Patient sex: M
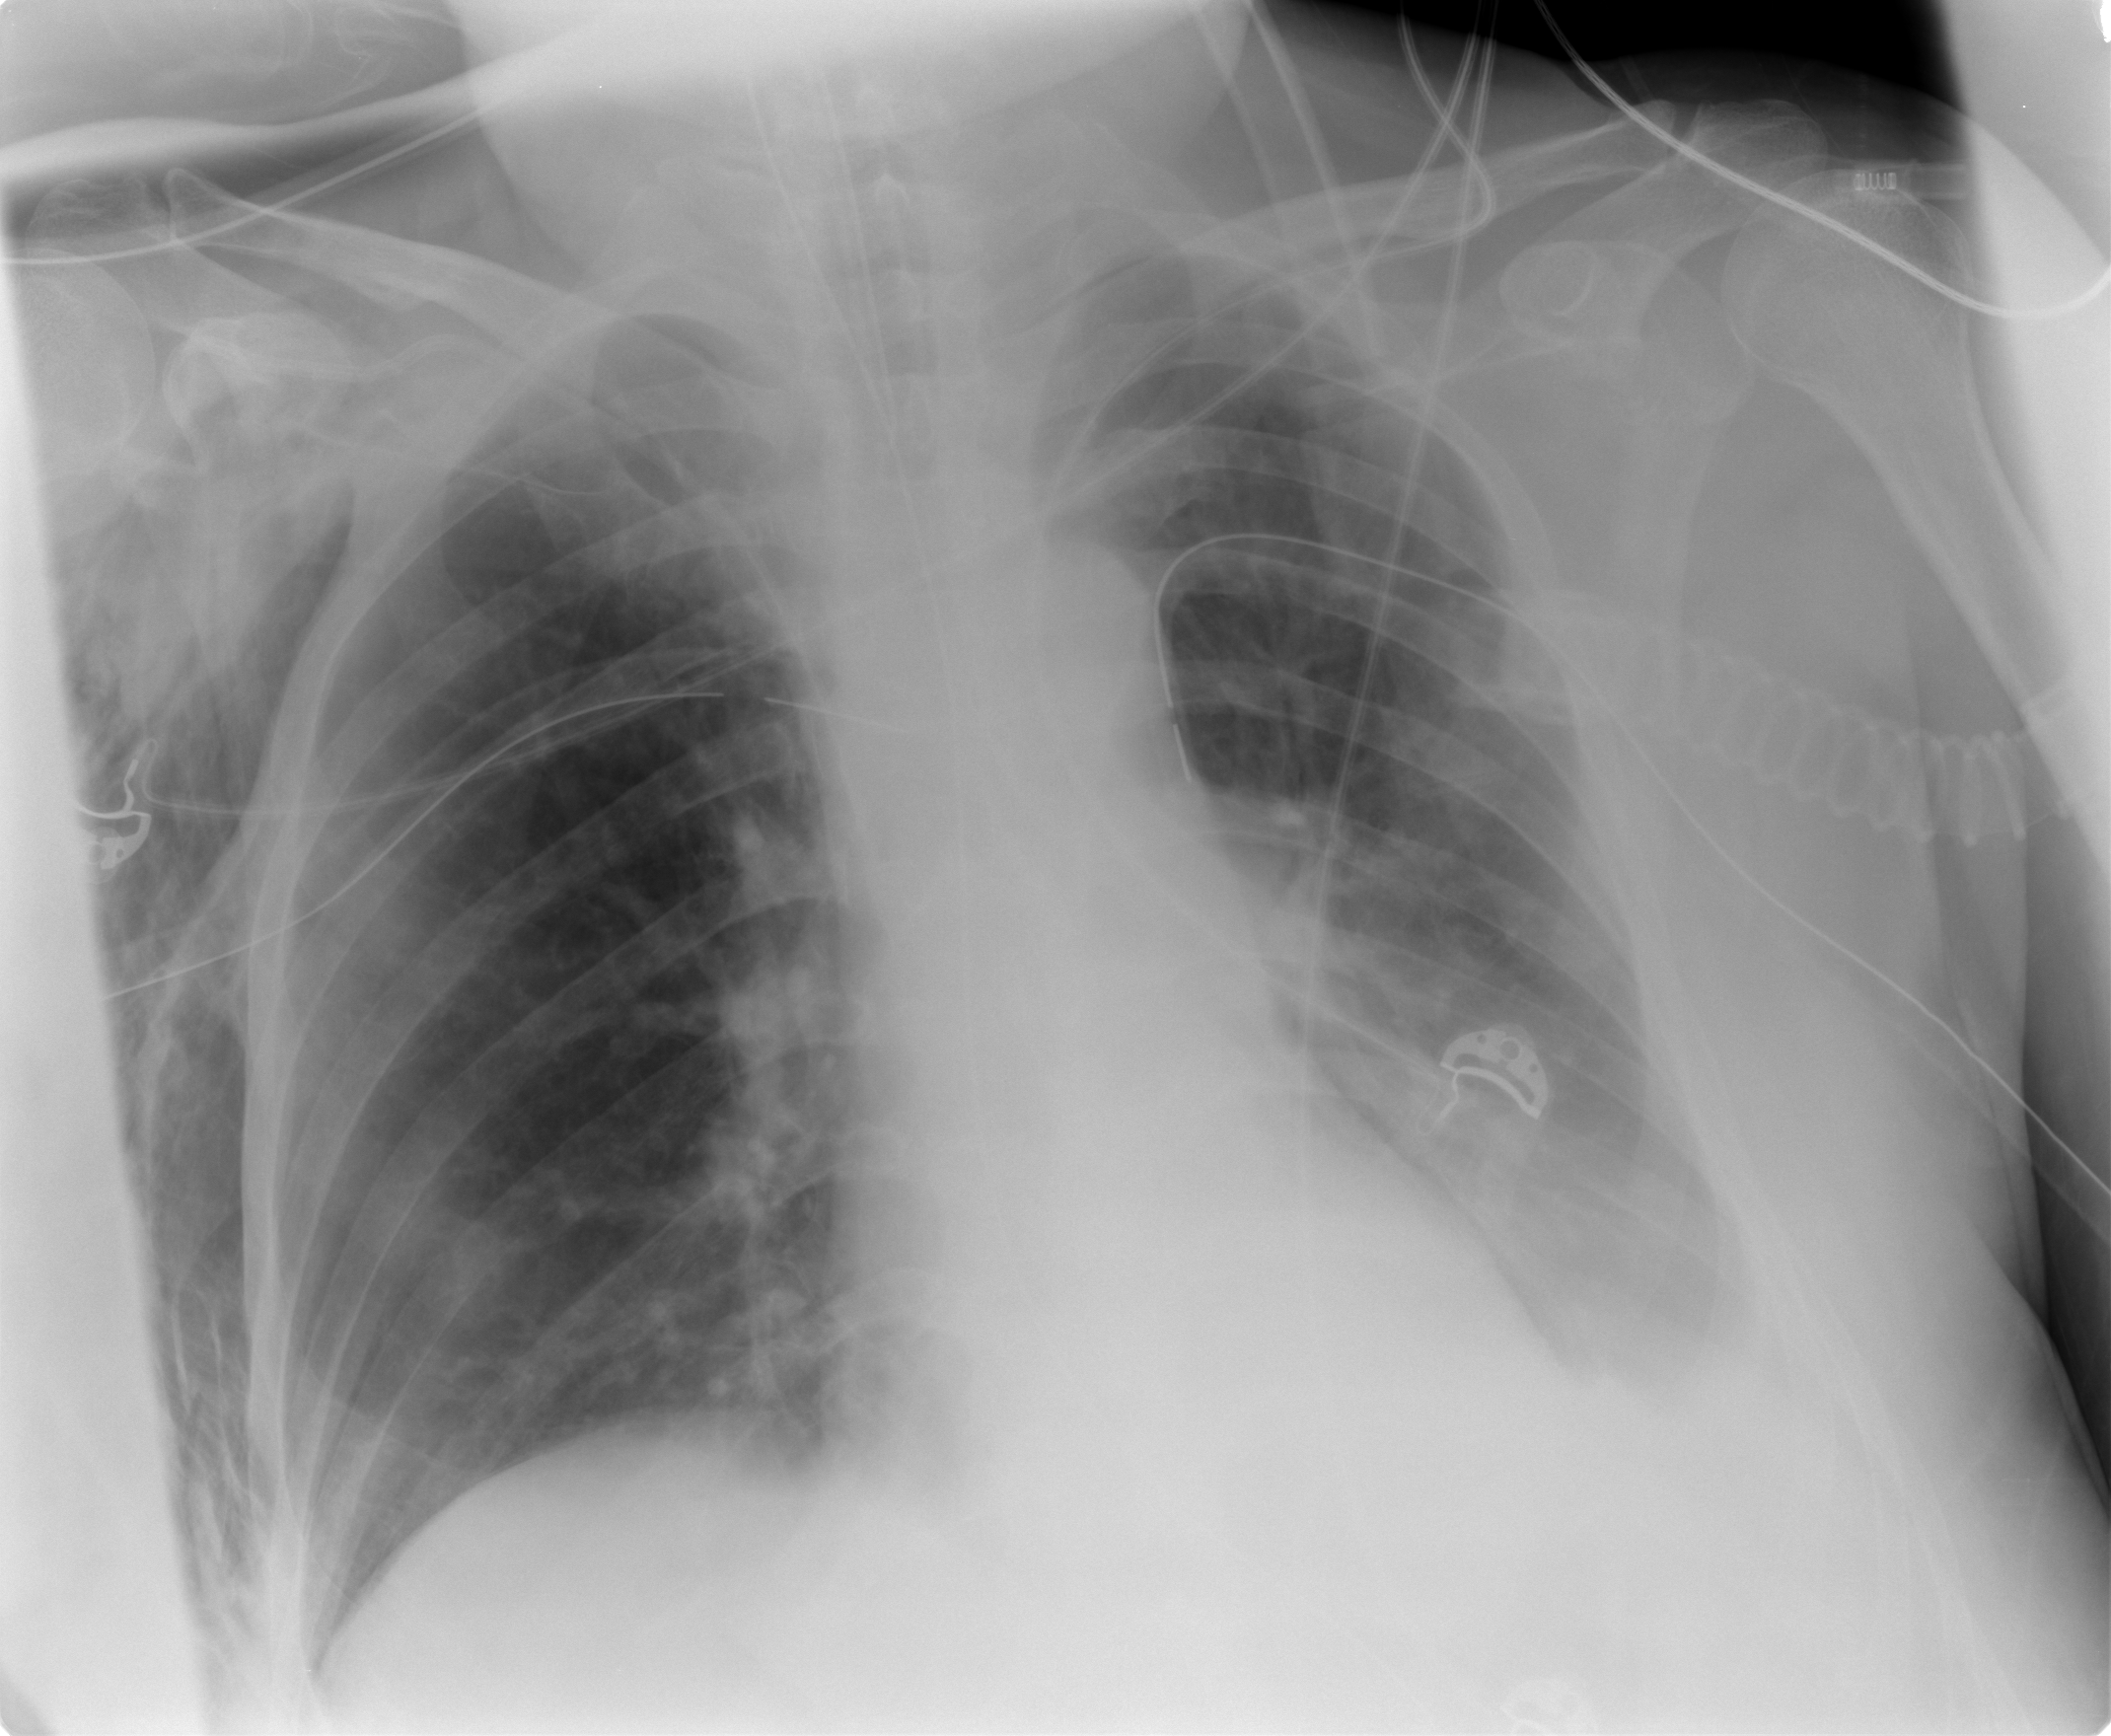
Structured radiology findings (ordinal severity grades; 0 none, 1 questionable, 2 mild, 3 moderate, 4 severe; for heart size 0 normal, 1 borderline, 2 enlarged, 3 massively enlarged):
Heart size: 0
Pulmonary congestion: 0
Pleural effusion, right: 0
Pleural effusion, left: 2
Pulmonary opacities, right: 0
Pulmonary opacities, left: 0
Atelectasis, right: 0
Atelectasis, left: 2